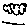
Label: cloud